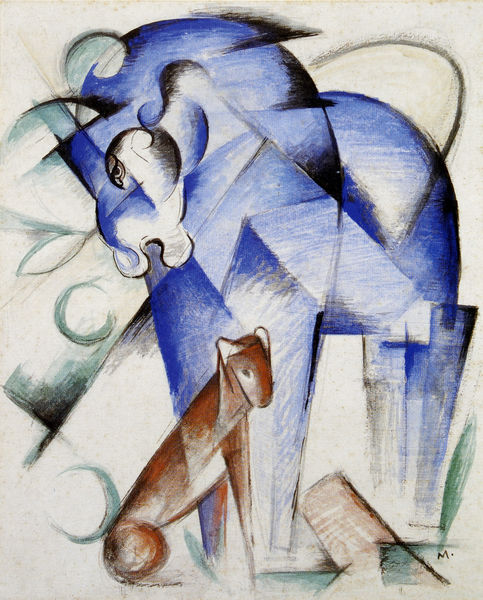
Titel: Fabeltiere (Blaues Pferd und roter Hund)
Künstler: Franz Marc
Standort: Stuttgart
Institution: Staatsgalerie
Schlagwörter: adler, blau, blätter, dunkel, gemälde, gruppe, schatten, vogel, weiß, wolken, aquarell, dreieck, grün, kubismus, kubistisch, sitzen, braun, grau, hell, kreide, licht, ohr, orange, schwarz, skizze, zeichnung, blick, gras, hund, rot, tier, tiere, wolke, expressionismus, malerei, muster, augen, hals, signatur, feld, felder, natur, brücke, auge, blatt, ohren, wald, kreis, oval, pferd, reiter, rund, beine, deutschland, schwanz, bein, papier, umrisse, bogen, abstrakt, fläche, flächen, modern, farbe, formen, kuh, rind, linien, gerade, warten, striche, surreal, bögen, katze, mond, eckig, explosion, linie, form, kreise, entwurf, franz, quadrate, fuchs, reh, schnauze, picasso, maul, plan, löwe, katzen, bär, dreiecke, rute, geometrie, quadrat, blauer reiter, vereinigung, raubkatze, kubisch, blauer, quadtrat, facetten, tiger, franz marc, marc, blaue reiter, künstlergruppe, fohlen, raubtier, miro, splitter, mark, blaues pferd, jaguar, aug, eichhörnchen, orm, m, bluer löwe